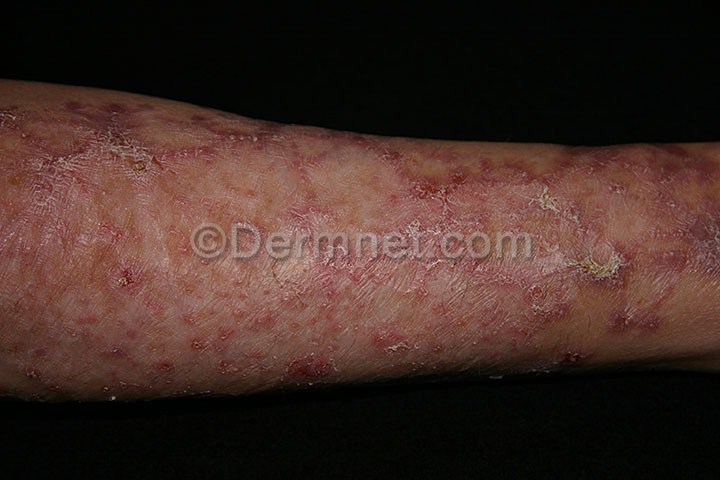
Disease: Bullous Disease Photos